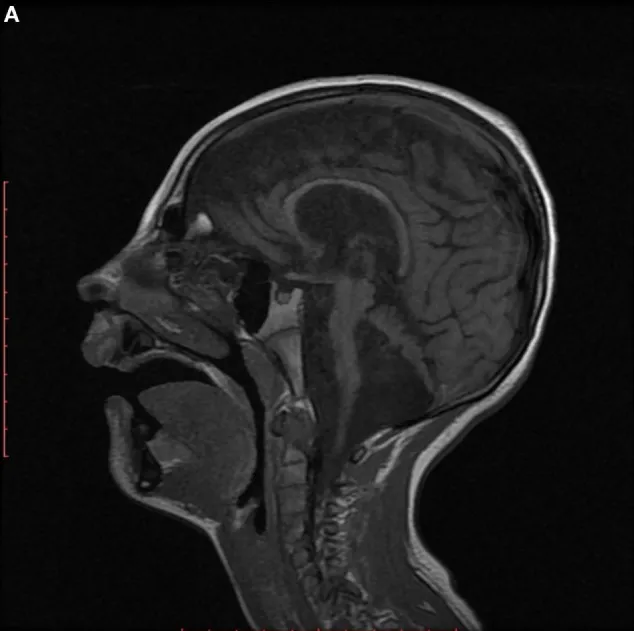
(A) Sagittal T1-weighted image shows hypoplastic cerebellum (cerebellar hemispheres more affected than vermis) associated with a small pons.
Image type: radiology (mri)